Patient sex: M
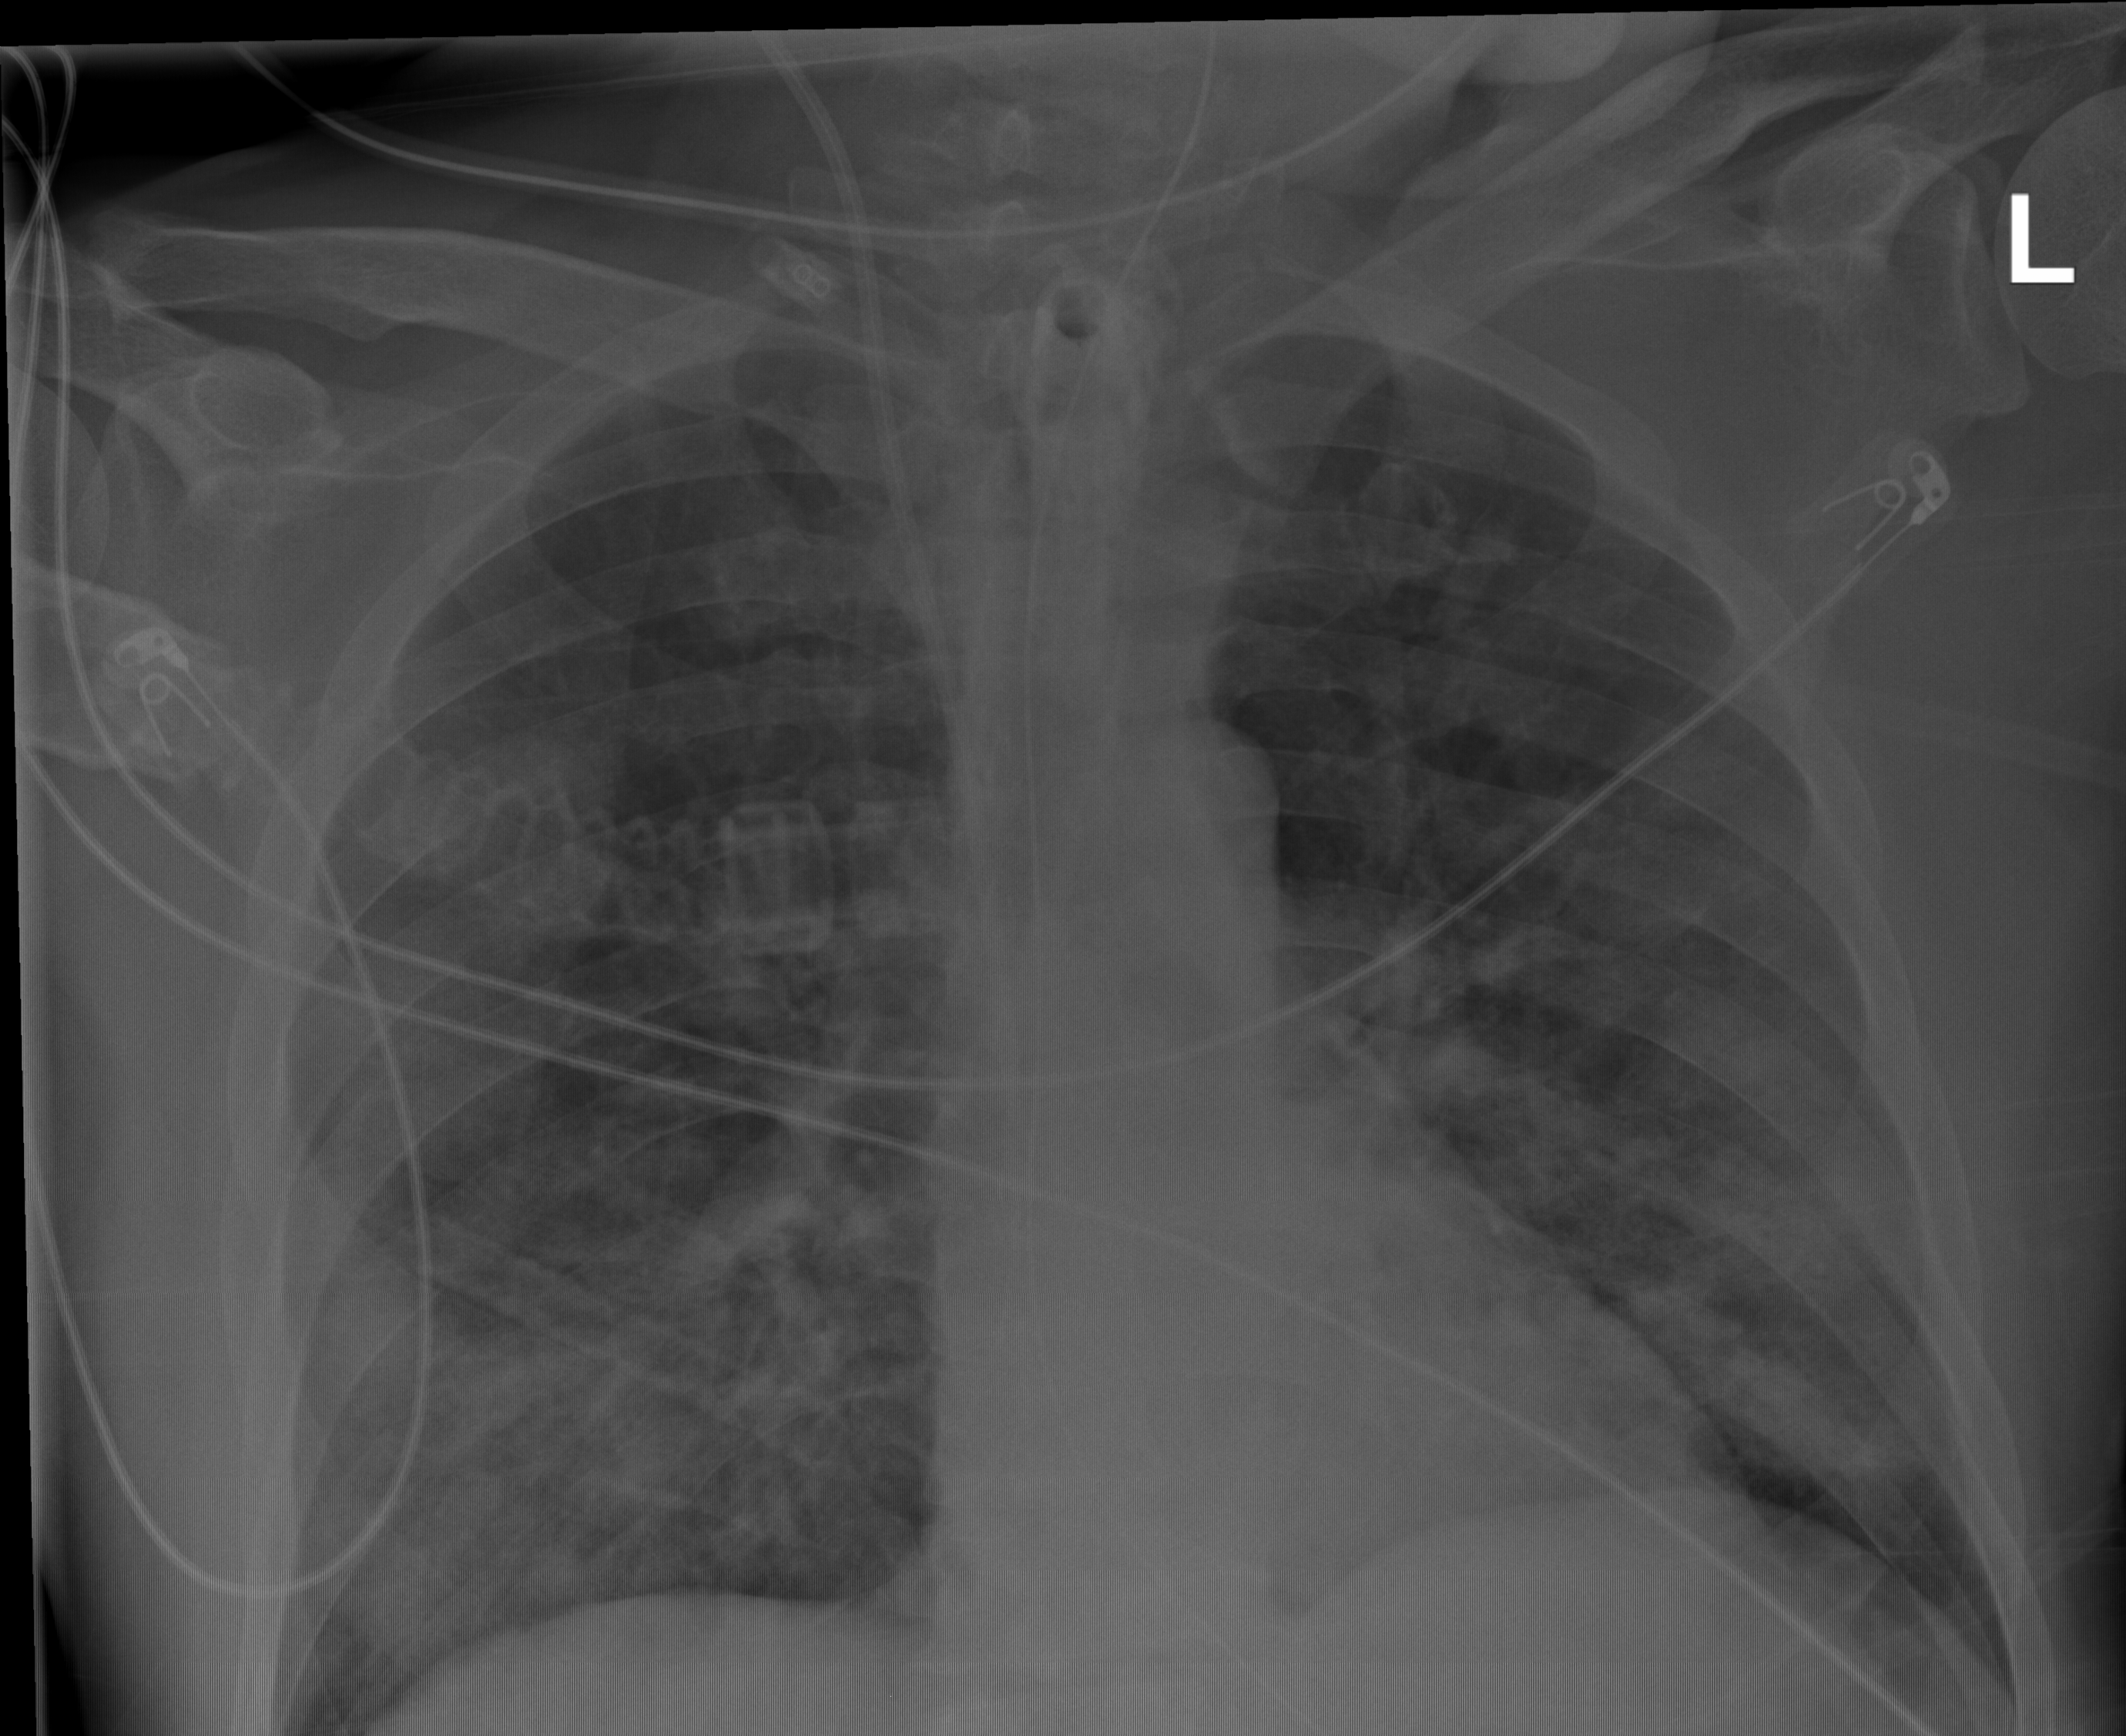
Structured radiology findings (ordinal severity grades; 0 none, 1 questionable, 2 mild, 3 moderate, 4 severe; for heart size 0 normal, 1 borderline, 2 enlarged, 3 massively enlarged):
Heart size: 0
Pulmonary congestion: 0
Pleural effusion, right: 0
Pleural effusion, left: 0
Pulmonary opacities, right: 2
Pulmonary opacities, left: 3
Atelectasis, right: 2
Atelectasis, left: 2